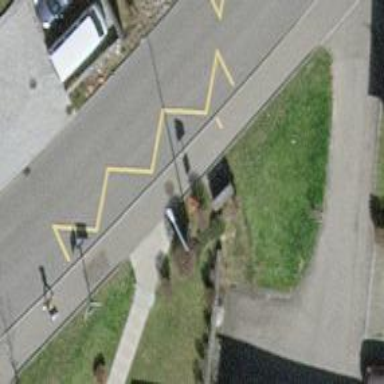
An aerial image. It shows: Bus stop with platform for public transport.